Interaction volume radius: 5 \u00c5
Interaction volume height: 45 \u00c5
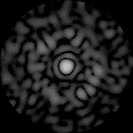
Disorder parameter: 0.8436